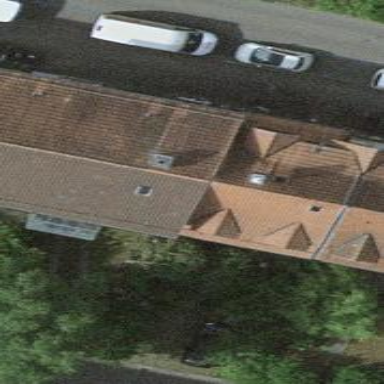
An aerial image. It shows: Building with gabled roof oriented across its structure.